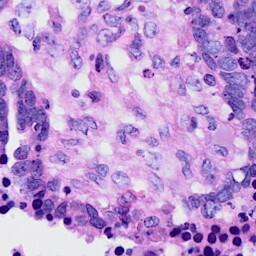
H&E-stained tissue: Ovarian